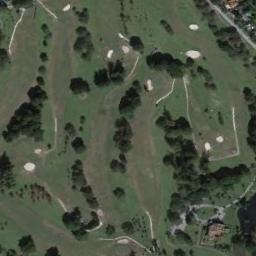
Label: golf_course